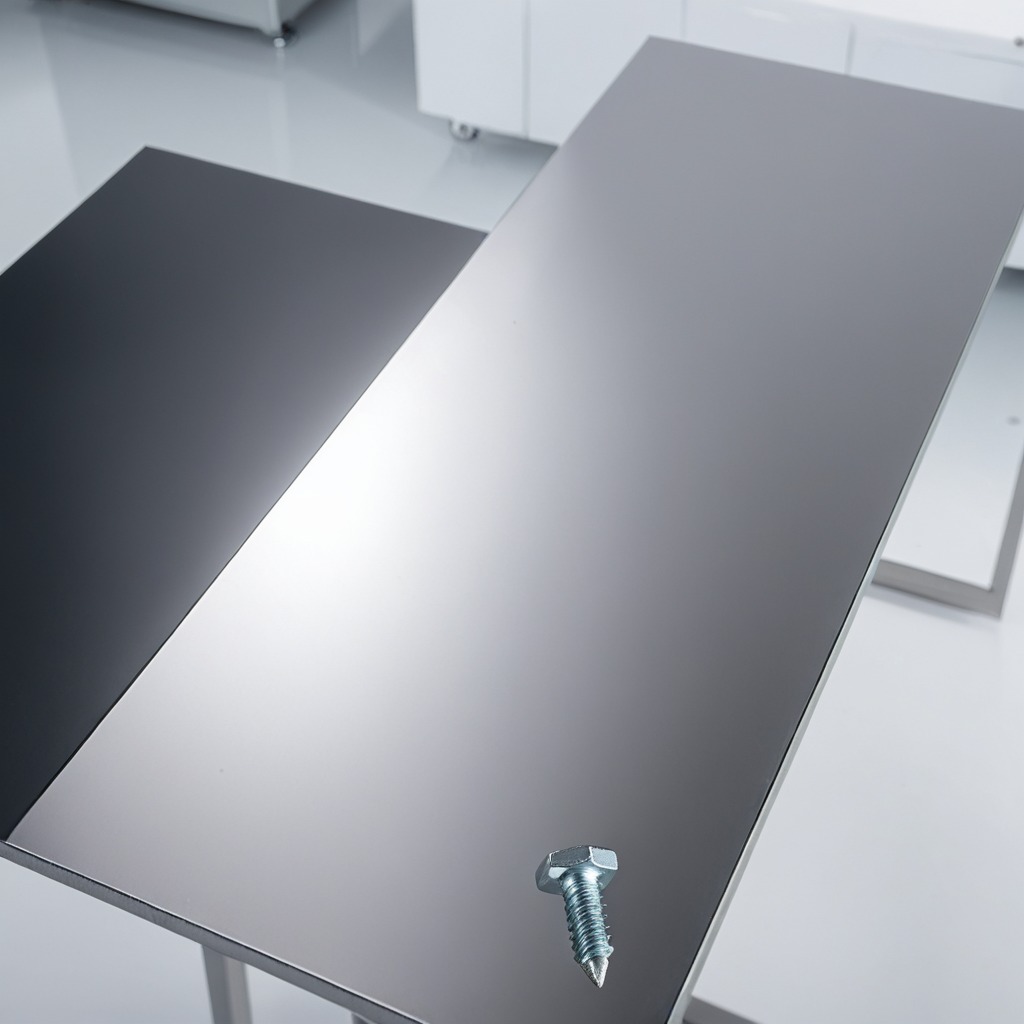
A metal screw is lying on a stainless steel table in a high-end prototyping lab.